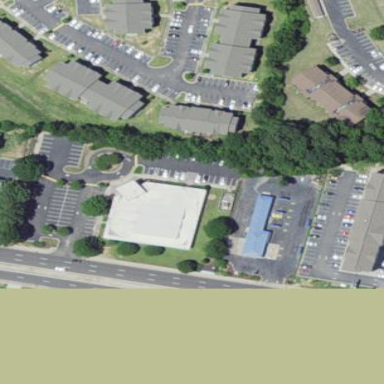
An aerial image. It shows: Commercial area.